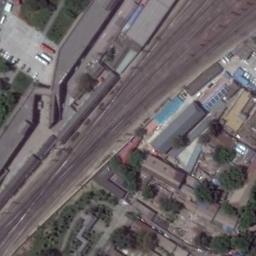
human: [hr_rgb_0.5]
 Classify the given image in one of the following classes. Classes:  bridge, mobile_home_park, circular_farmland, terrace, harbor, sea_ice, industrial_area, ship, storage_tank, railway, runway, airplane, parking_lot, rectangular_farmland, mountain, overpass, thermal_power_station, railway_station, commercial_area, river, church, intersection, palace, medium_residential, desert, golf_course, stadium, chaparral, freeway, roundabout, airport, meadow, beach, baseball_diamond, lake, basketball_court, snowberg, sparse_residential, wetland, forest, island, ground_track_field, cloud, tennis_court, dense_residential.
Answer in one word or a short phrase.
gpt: railway